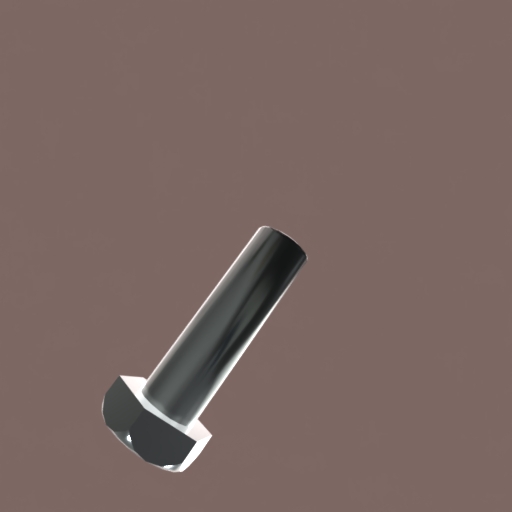
Label: bolt